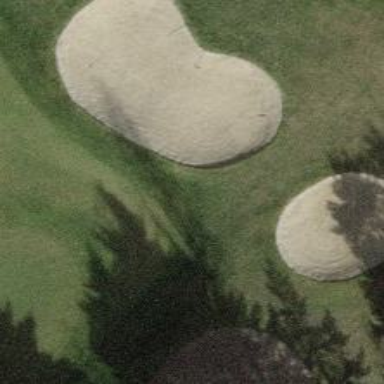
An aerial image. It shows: Sand bunker on golf course.